Interaction volume radius: 5 \u00c5
Interaction volume height: 35 \u00c5
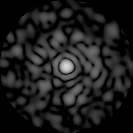
Disorder parameter: 0.8336